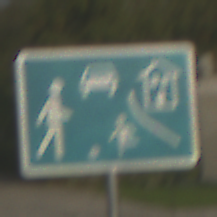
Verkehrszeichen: BeginnVerkehrsberuhigterBereich
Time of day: SunriseSunset
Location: Outdoor (Special)
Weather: Clear
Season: NotSpecified
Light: Natural